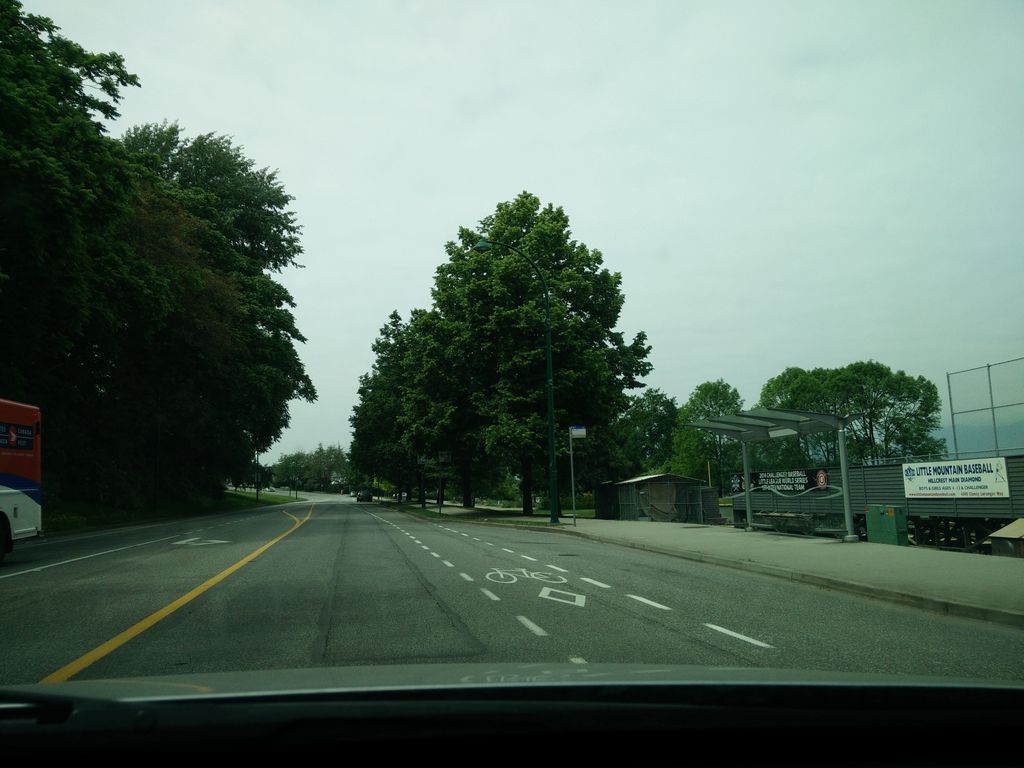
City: vancouver